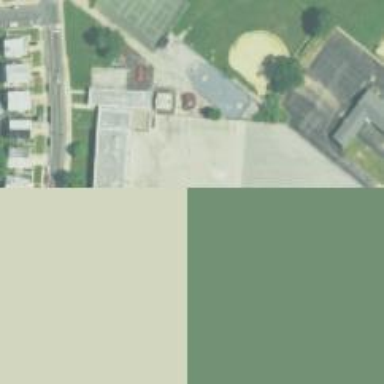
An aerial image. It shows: Elementary school.